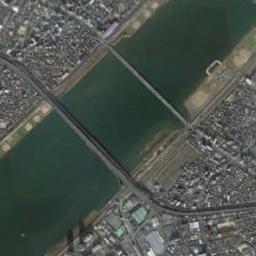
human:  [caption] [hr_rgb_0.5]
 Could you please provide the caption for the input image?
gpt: Two bridges are over the river with many buildings beside .

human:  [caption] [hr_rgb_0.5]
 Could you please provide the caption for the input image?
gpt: Two bridges built on a dark green river and the residential area on both sides of the river .

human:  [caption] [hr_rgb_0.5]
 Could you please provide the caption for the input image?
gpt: The bridge is bi-directional, And the water under the bridge appears dark blue .

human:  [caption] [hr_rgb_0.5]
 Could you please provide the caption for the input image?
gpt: Two bridges of varying widths connect the land on both sides of the turquoise waters, With many buildings and roads on the land .

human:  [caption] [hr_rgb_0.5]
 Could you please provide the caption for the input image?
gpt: There are many buildings beside the bridge .